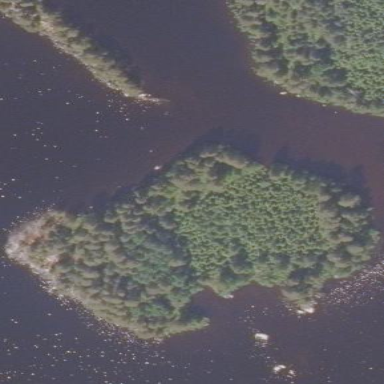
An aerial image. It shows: Image showing island.